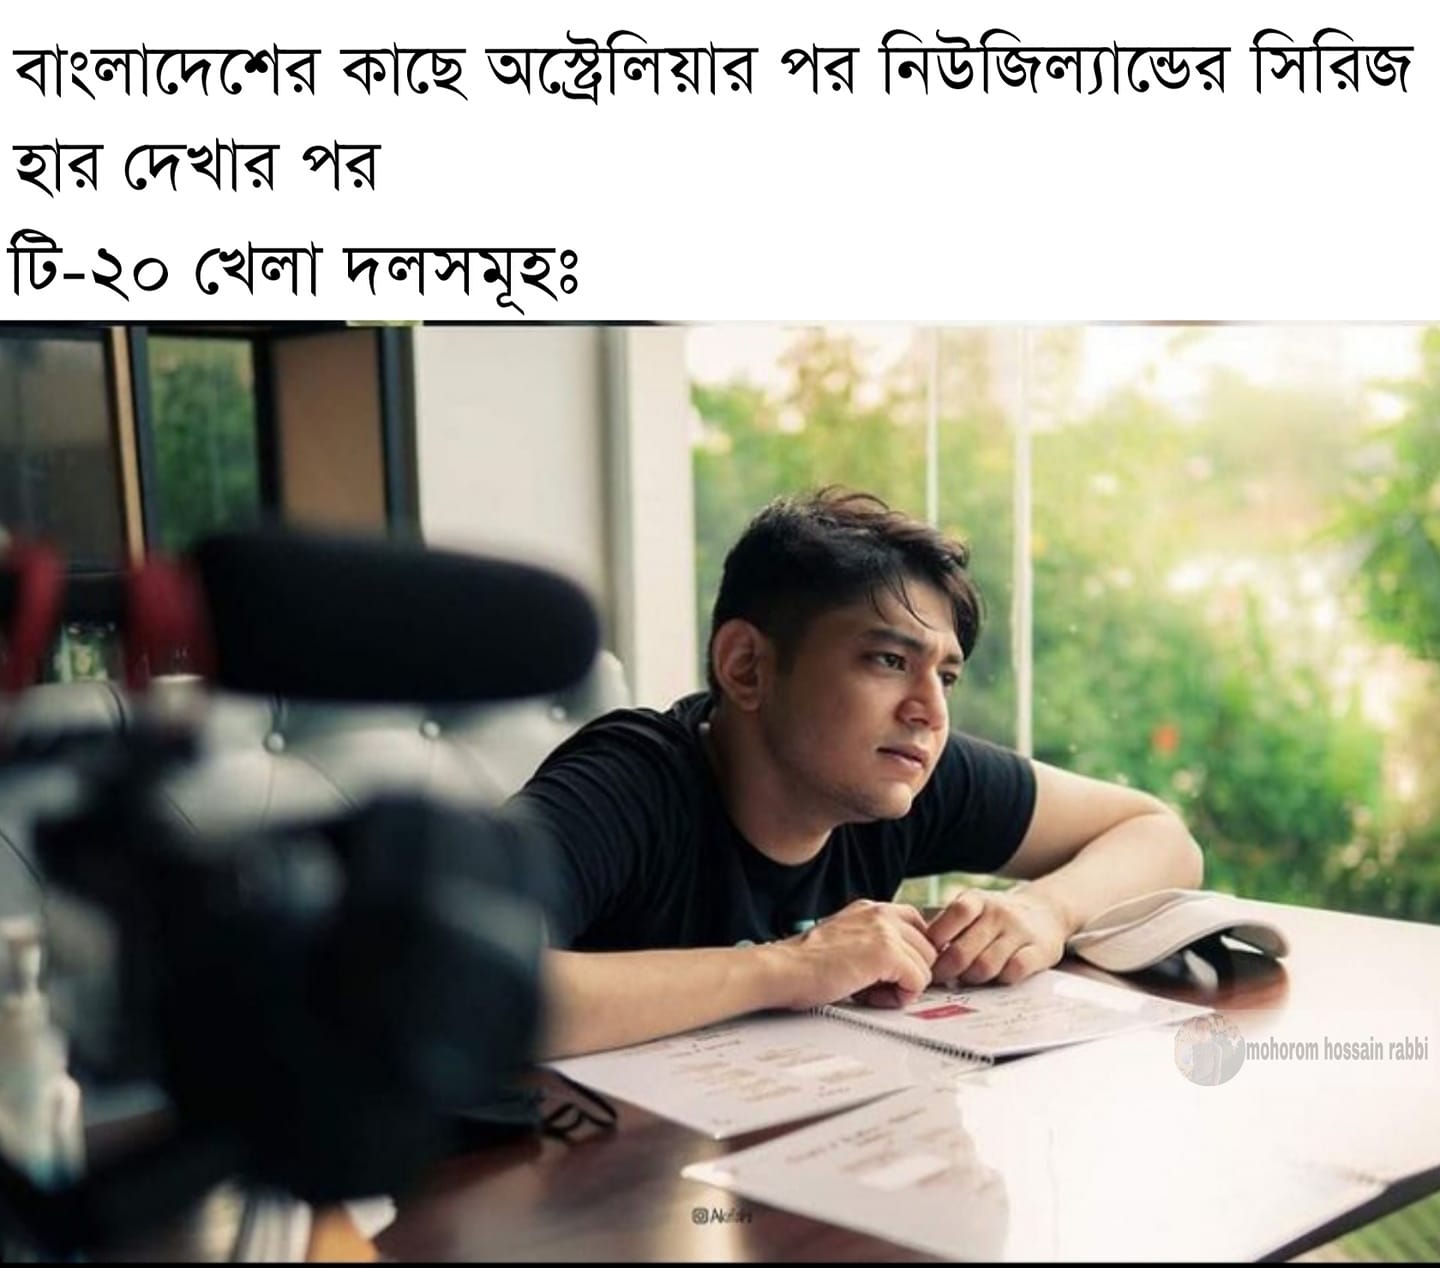
Caption: বাংলাদেশের কাছে অস্ট্রেলিয়ার পর নিউজিল্যান্ডের সিরিজ হার দেখার পর    টি-২০ খেলা দলসমুহঃ
Label: non-hate